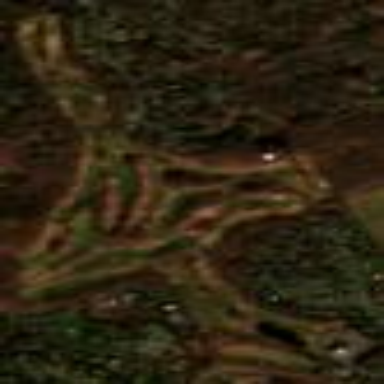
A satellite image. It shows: Golf course surrounded by greenery.